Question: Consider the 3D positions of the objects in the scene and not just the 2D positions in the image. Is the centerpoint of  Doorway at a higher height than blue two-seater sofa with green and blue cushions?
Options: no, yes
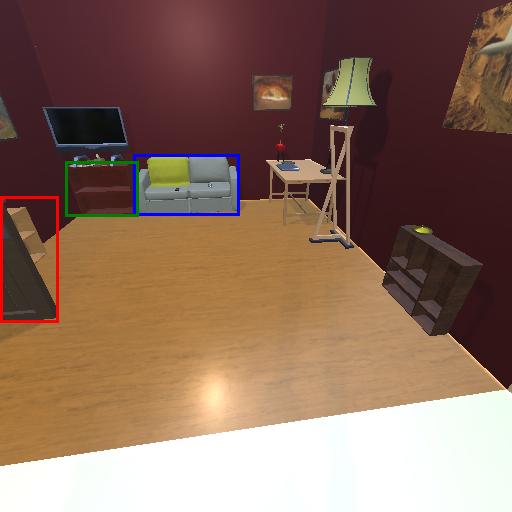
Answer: no